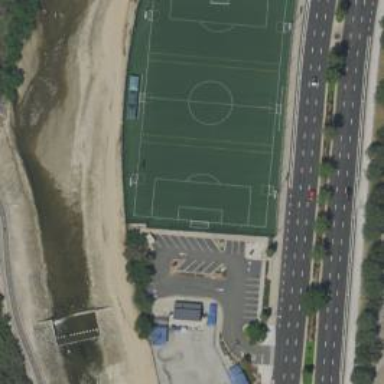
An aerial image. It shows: Soccer pitch for leisureland activities.